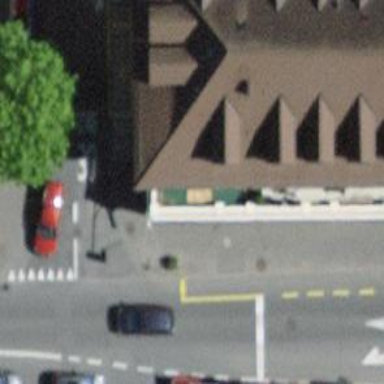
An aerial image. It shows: Restaurant.